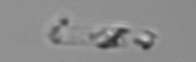
Label: Cerataulina_pelagica